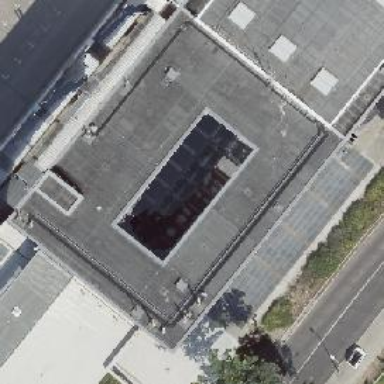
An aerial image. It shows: Building serving as substation.